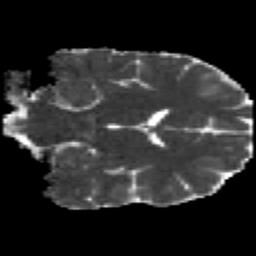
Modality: MD
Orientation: coronal
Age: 24
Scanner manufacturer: siemens
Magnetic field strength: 3 T
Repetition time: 2.2 s
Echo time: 0.084 s